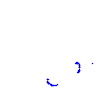
Particle: proton